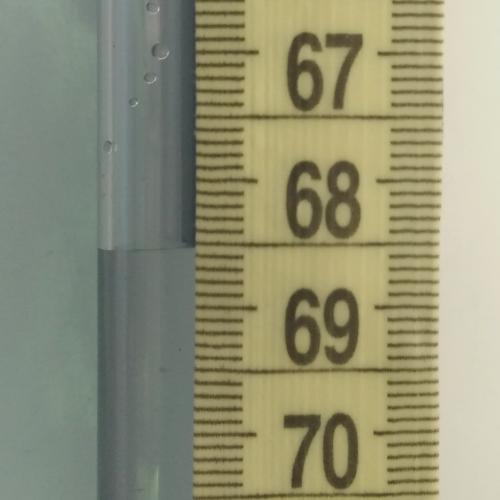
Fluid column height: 68.5 cm